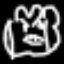
Label: line